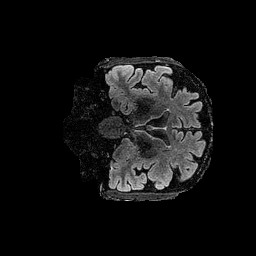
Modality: FLAIR
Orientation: coronal
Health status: ill
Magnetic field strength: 3 T